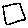
Label: square